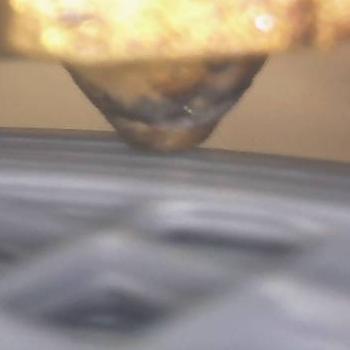
Flow rate: 133%